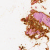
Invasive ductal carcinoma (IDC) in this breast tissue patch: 0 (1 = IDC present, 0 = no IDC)